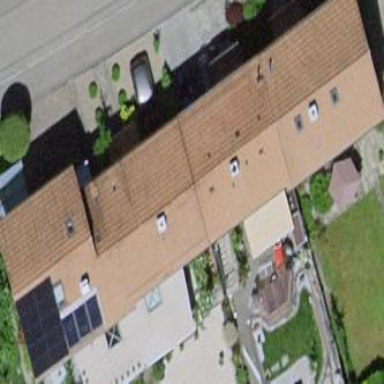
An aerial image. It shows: Building with gabled roof made of roof tiles. The orientation of the roof is along the building.